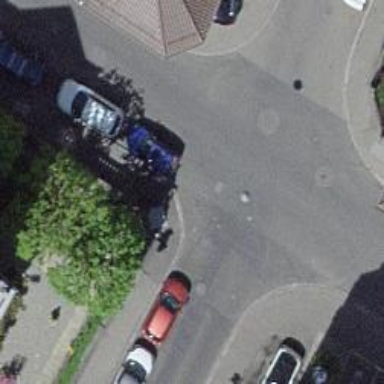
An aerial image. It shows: Kerb barrier.